Question: I need to make a surface plot from a large dataset. The data are laid out as a 1000x1000 gird --
'''
0 0 181.59830651769676
0 1 15.378903725443536
0 2 355.2338780123731
.
.
.
999 999 108.12642321174496
'''
The file size is approx. ~20MB and the command that I am trying to use is --
'''
set dgrid3d 1000,1000
set hidden3d
splot 'orig-terrain.dat' with lines title 'original terrain'
'''
It takes forever to generate a plot, but with a small data (100x100), I can easily get a plot like this --

How do I do this quickly for large data sets (1000x1000 grid, >20MB) ?
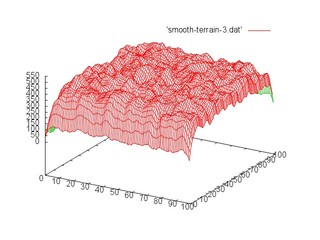
Answer: Large data sets (plain text in particular) just take a long time to parse and display, in gnuplot or any other application. If you actually need all the data (i.e. plot '...' every 1000th or so point is not an option) I would suggest giving the style pm3d map a try for visualization, since at least you won't have to replot the complete thing on any tiny rotation of your result.